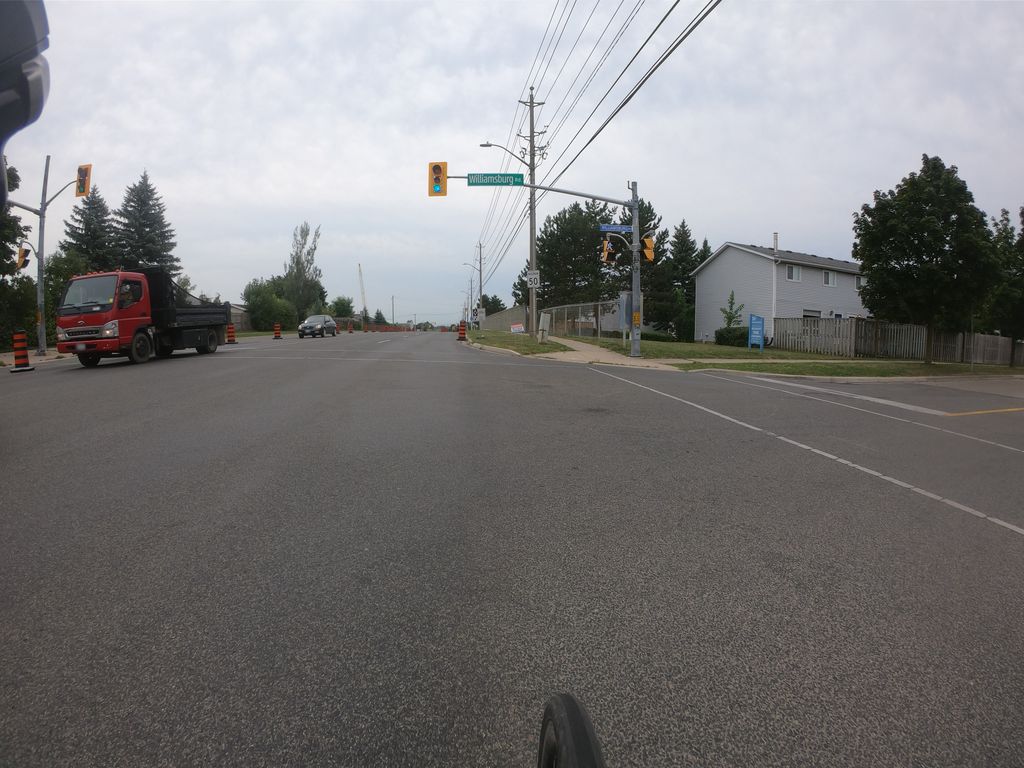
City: kitchener-waterloo